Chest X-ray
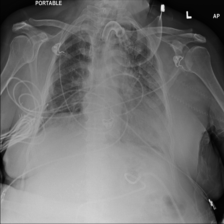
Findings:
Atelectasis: negative
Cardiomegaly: negative
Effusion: negative
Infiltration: negative
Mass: negative
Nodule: negative
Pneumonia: negative
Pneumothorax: negative
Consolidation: negative
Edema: negative
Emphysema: negative
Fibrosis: negative
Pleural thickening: negative
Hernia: negative